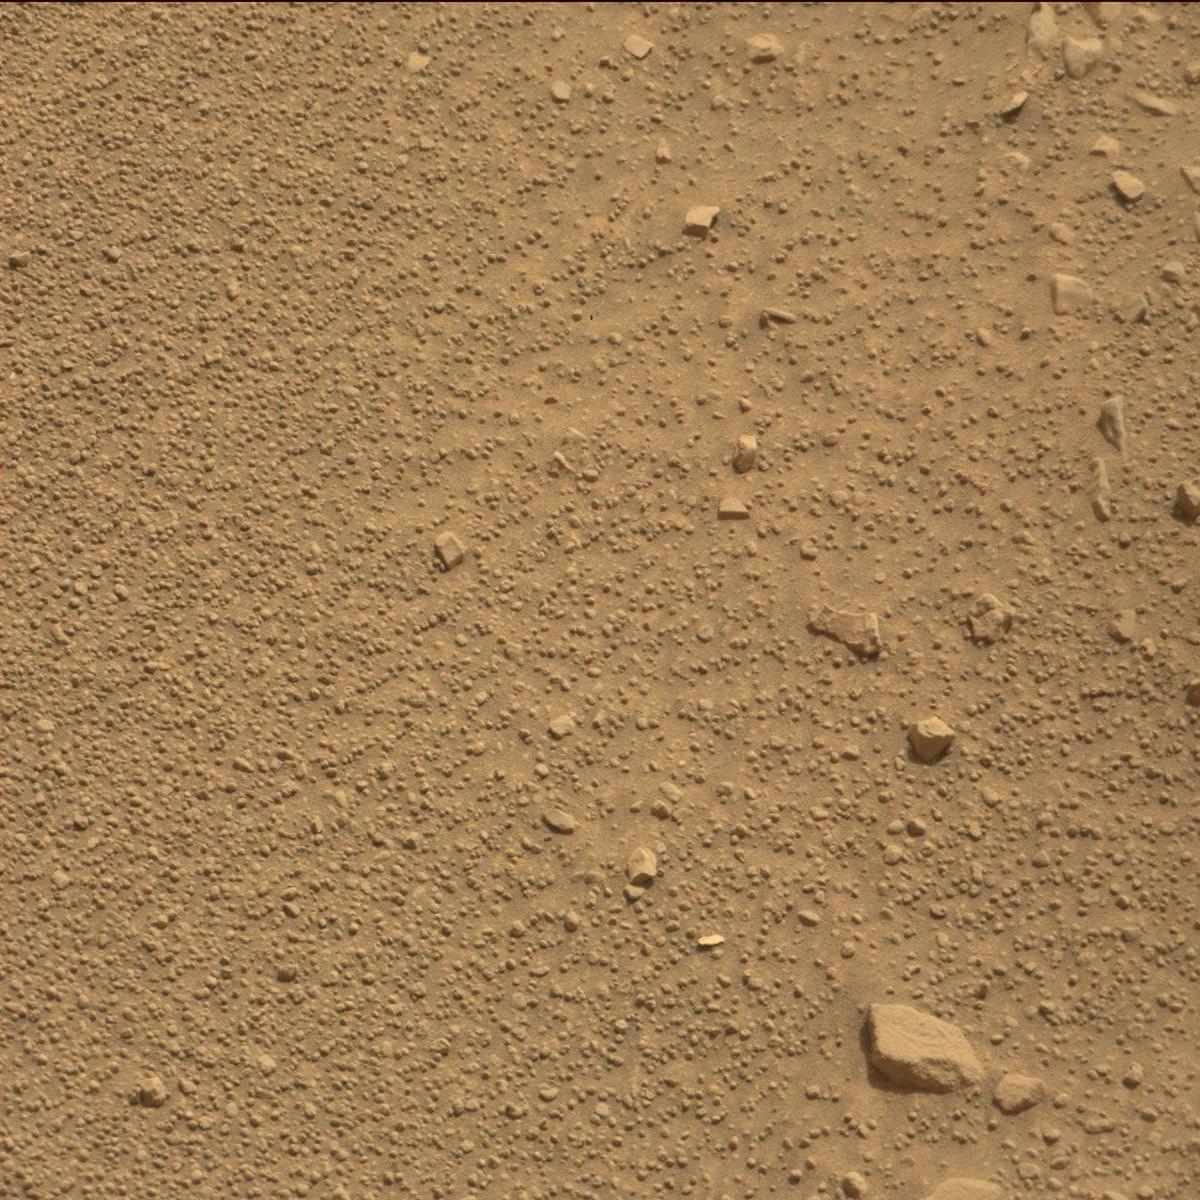
Terrain classes present: Bedrock, Rock, Sand / Soil